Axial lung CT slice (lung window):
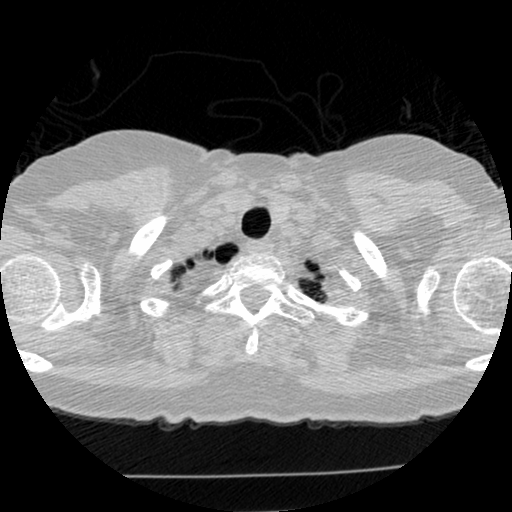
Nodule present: no